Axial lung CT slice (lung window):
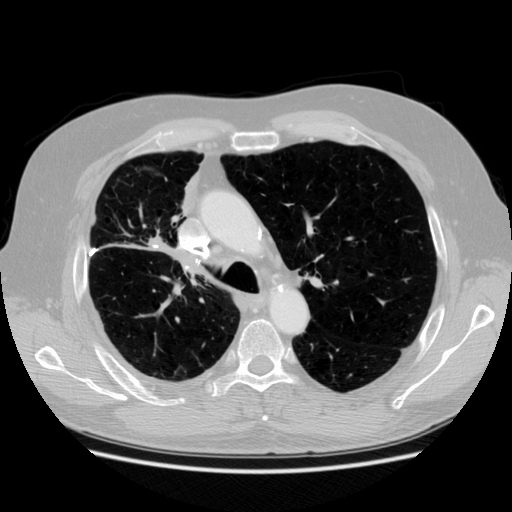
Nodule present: no